Field crop: tomato
Growth stage: 1
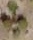
Species: solanum